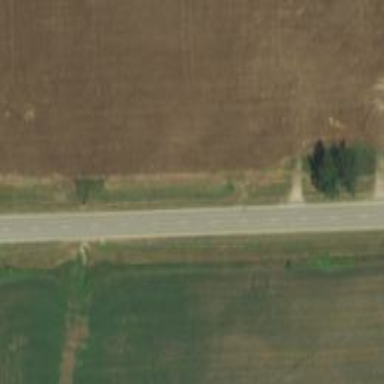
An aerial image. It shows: Tertiary road.